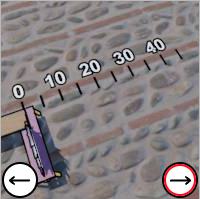
Task: length
Answer: 0
First scale value: 10.0